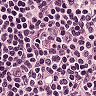
Metastatic tissue present: no